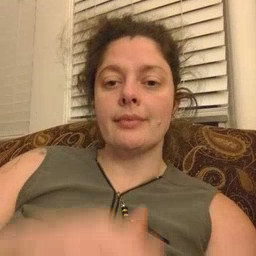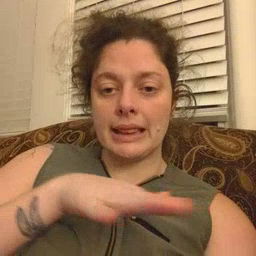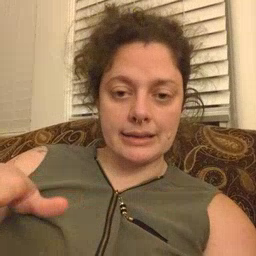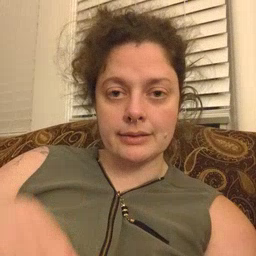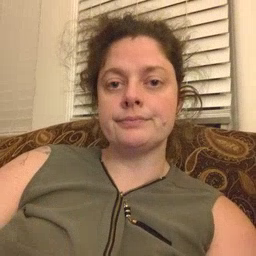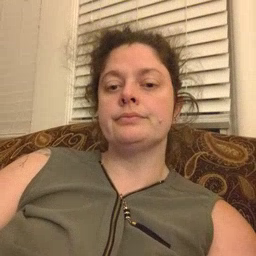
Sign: clean